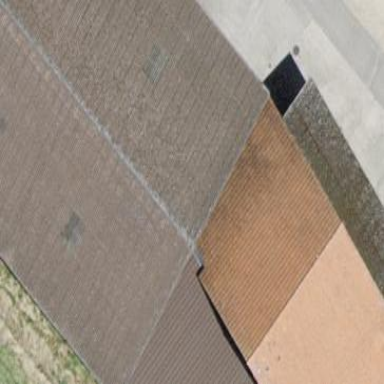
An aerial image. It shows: Garage building.